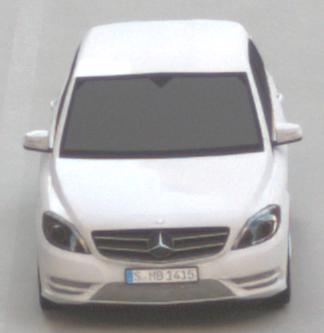
Make: Mercedes-Benz
Model: B 180 BlueEFFICIENCY
Detailed model: B-Class (246)
Model produced from: 2011/11
Model produced until: 2012/10
Doors: 5
Color: white
Road condition: dry road
Daytime: sunrise or sunset
Contrast: low contrast